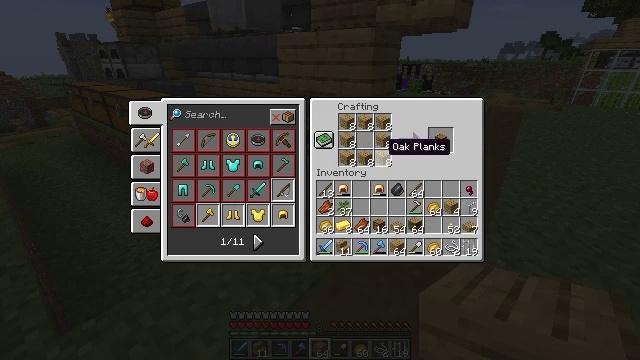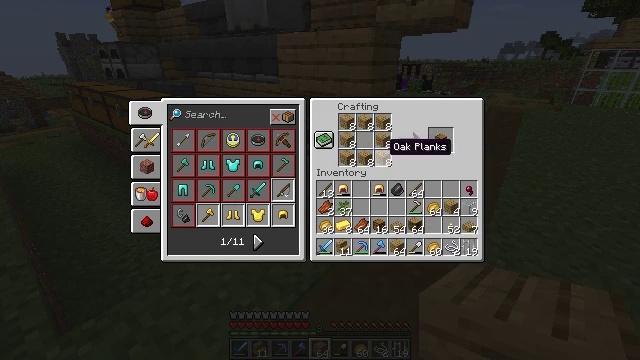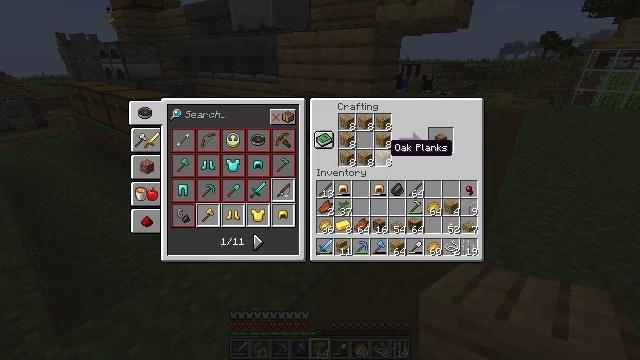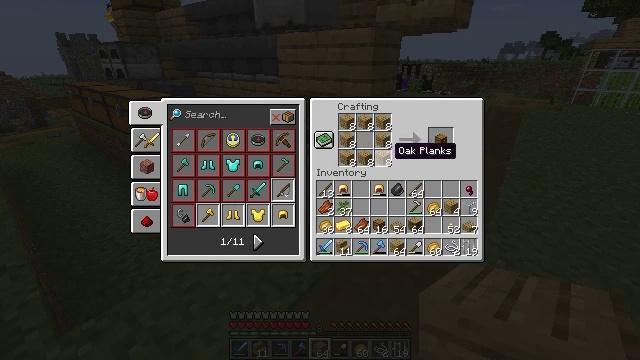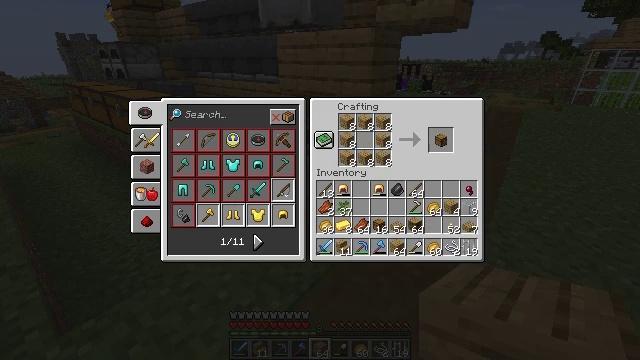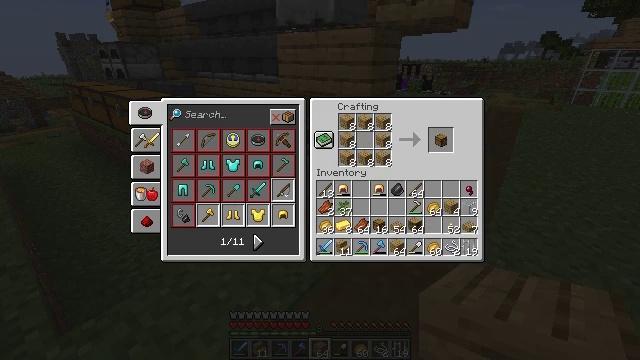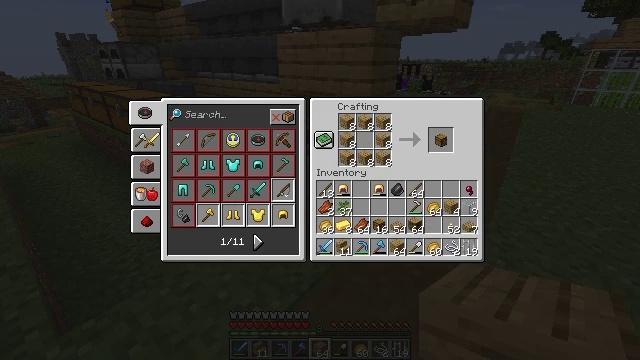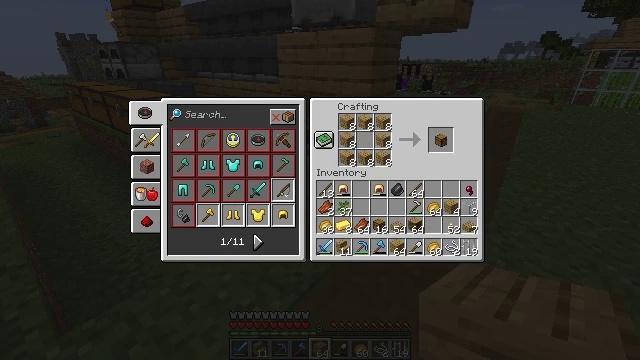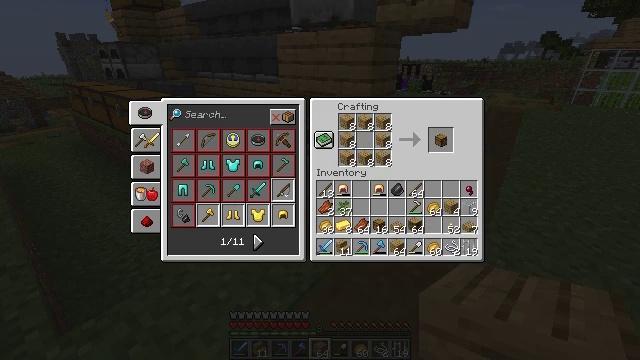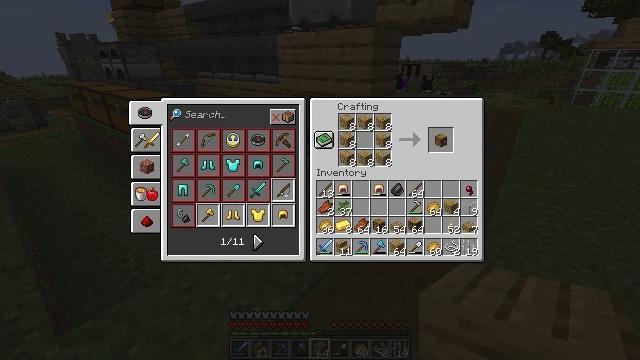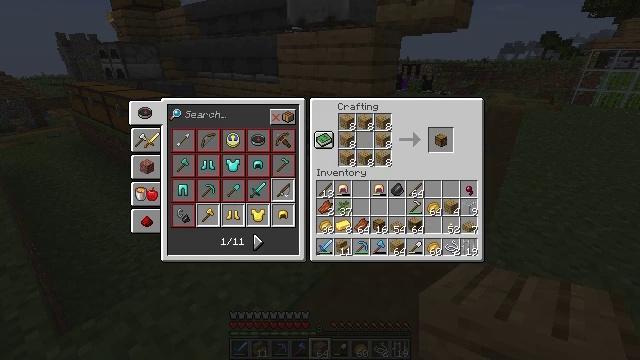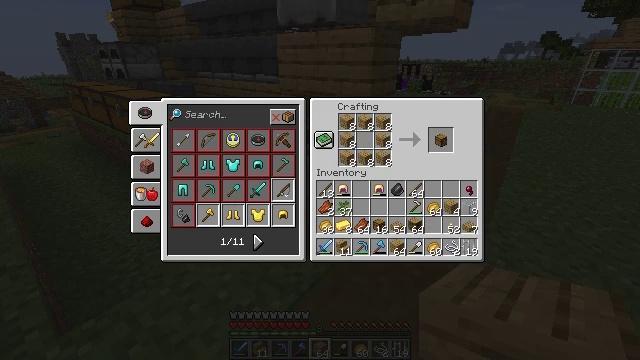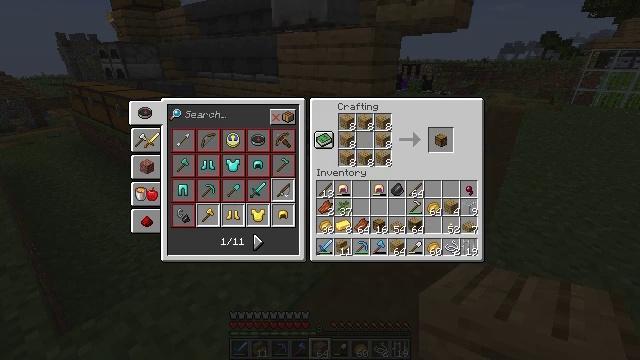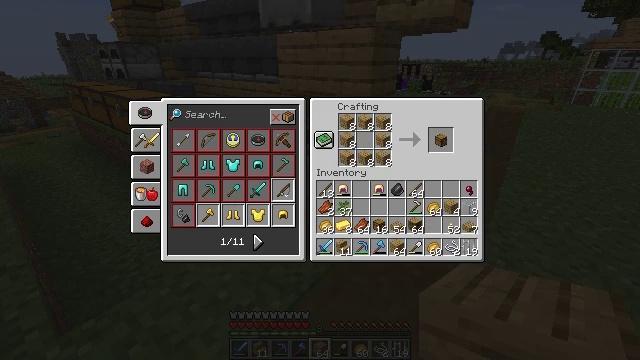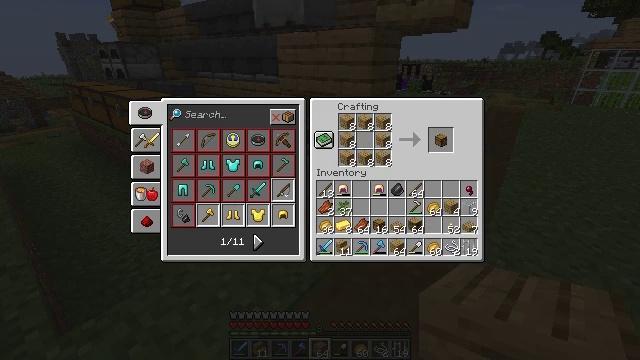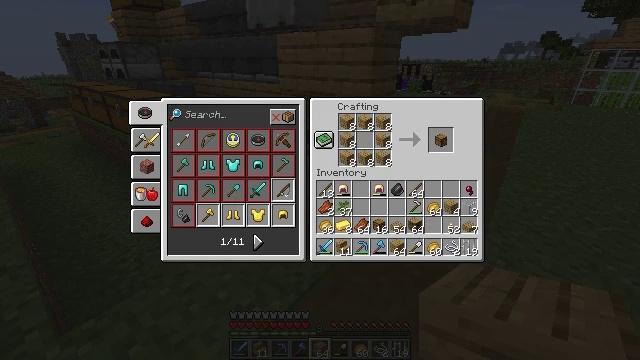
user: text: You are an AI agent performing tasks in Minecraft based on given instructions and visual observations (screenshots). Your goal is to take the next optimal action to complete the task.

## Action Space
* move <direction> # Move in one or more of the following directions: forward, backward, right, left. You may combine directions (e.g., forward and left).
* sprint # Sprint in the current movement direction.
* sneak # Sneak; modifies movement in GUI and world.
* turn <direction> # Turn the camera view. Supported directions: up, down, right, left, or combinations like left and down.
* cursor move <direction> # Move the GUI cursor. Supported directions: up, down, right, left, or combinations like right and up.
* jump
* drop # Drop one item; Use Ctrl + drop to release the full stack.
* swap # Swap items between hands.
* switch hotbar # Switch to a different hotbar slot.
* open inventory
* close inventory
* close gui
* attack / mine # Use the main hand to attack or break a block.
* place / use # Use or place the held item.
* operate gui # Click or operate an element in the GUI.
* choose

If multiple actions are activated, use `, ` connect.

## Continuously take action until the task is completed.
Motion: motion action
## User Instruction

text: Craft a chest.
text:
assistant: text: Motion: no_op
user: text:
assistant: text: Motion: no_op
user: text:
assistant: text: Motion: no_op
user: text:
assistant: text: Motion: cursor move right
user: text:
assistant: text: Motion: cursor move right
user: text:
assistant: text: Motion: cursor move right
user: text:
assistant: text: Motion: no_op
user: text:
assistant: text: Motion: no_op
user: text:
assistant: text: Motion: no_op
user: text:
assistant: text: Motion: no_op
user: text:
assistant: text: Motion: no_op
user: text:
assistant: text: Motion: no_op
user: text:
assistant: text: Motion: no_op
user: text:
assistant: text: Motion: no_op
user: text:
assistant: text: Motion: no_op
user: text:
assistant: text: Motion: no_op
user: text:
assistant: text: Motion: no_op
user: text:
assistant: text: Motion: no_op
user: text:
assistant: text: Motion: no_op
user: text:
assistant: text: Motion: no_op
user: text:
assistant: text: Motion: no_op
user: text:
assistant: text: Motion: no_op
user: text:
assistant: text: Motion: no_op
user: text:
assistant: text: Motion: no_op
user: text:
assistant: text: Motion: no_op
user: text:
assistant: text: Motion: sneak
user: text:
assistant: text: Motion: sneak
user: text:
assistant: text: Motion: sneak, cursor move right
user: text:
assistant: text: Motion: sneak, cursor move right
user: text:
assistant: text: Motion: sneak